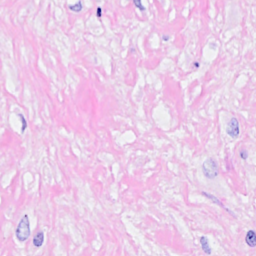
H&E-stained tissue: Breast